Chest X-ray:
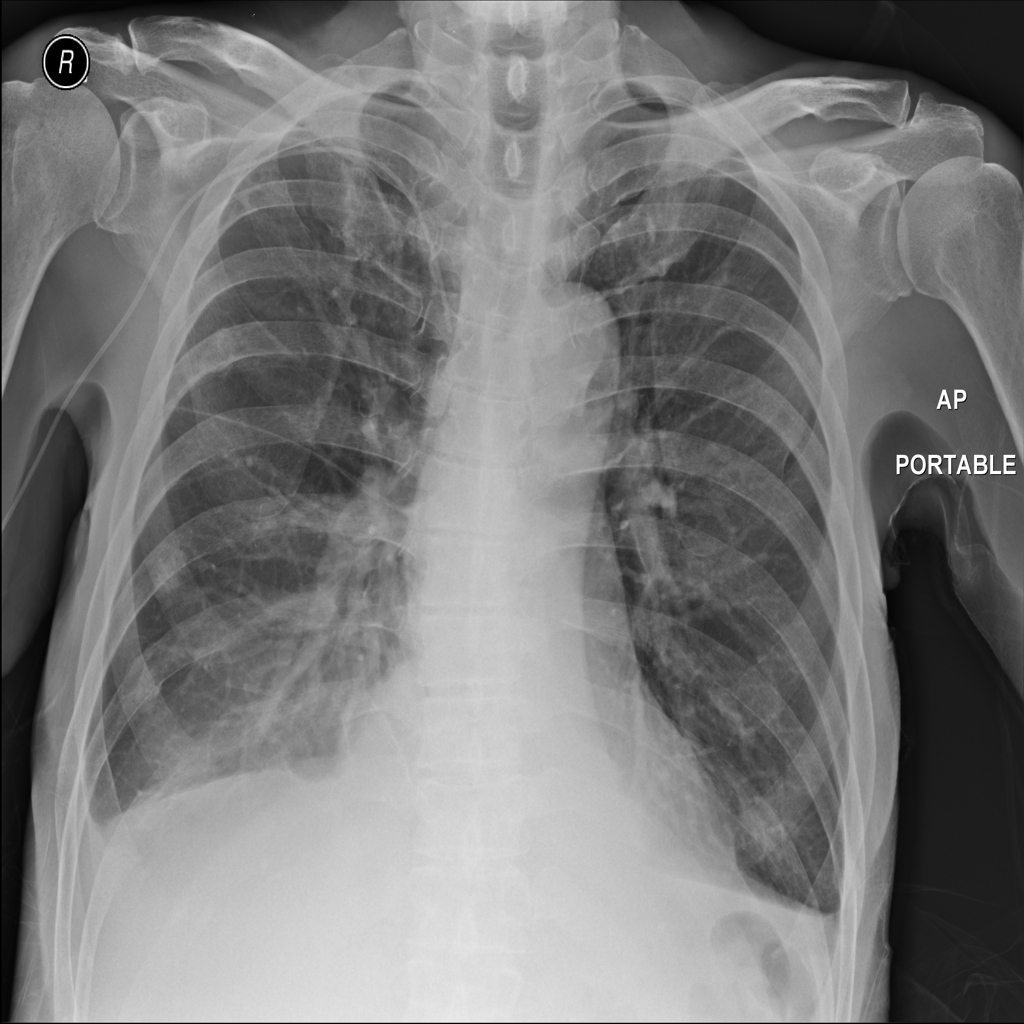
Findings: Consolidation, Effusion
No abnormal finding: no